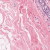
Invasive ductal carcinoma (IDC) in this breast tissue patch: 0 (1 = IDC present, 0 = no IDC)